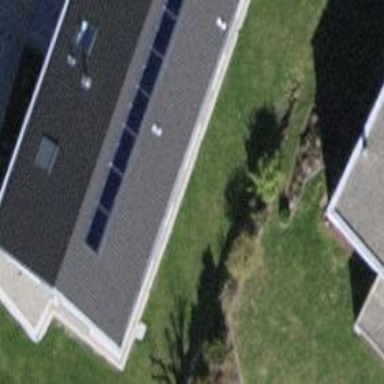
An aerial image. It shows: Solar power generator with solar thermal collector type.